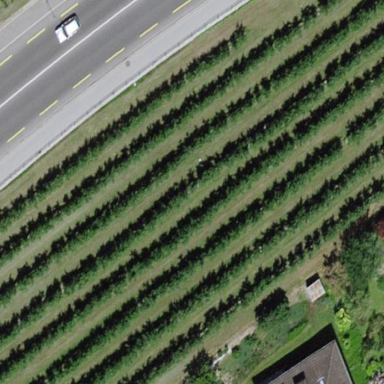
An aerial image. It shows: Vineyard.